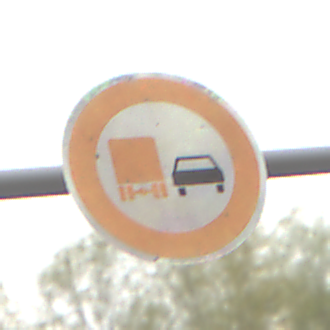
Verkehrszeichen: UeberholverbotKraftfahrzeuge
Umgebung: Outdoor, Nature
Tageszeit: MorningAfternoon
Wetter: Overcast
Licht: Natural
Jahreszeit: NotSpecified
Kontrast: LowContrast